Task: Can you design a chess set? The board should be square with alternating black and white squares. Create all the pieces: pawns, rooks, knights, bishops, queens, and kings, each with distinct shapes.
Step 1081:
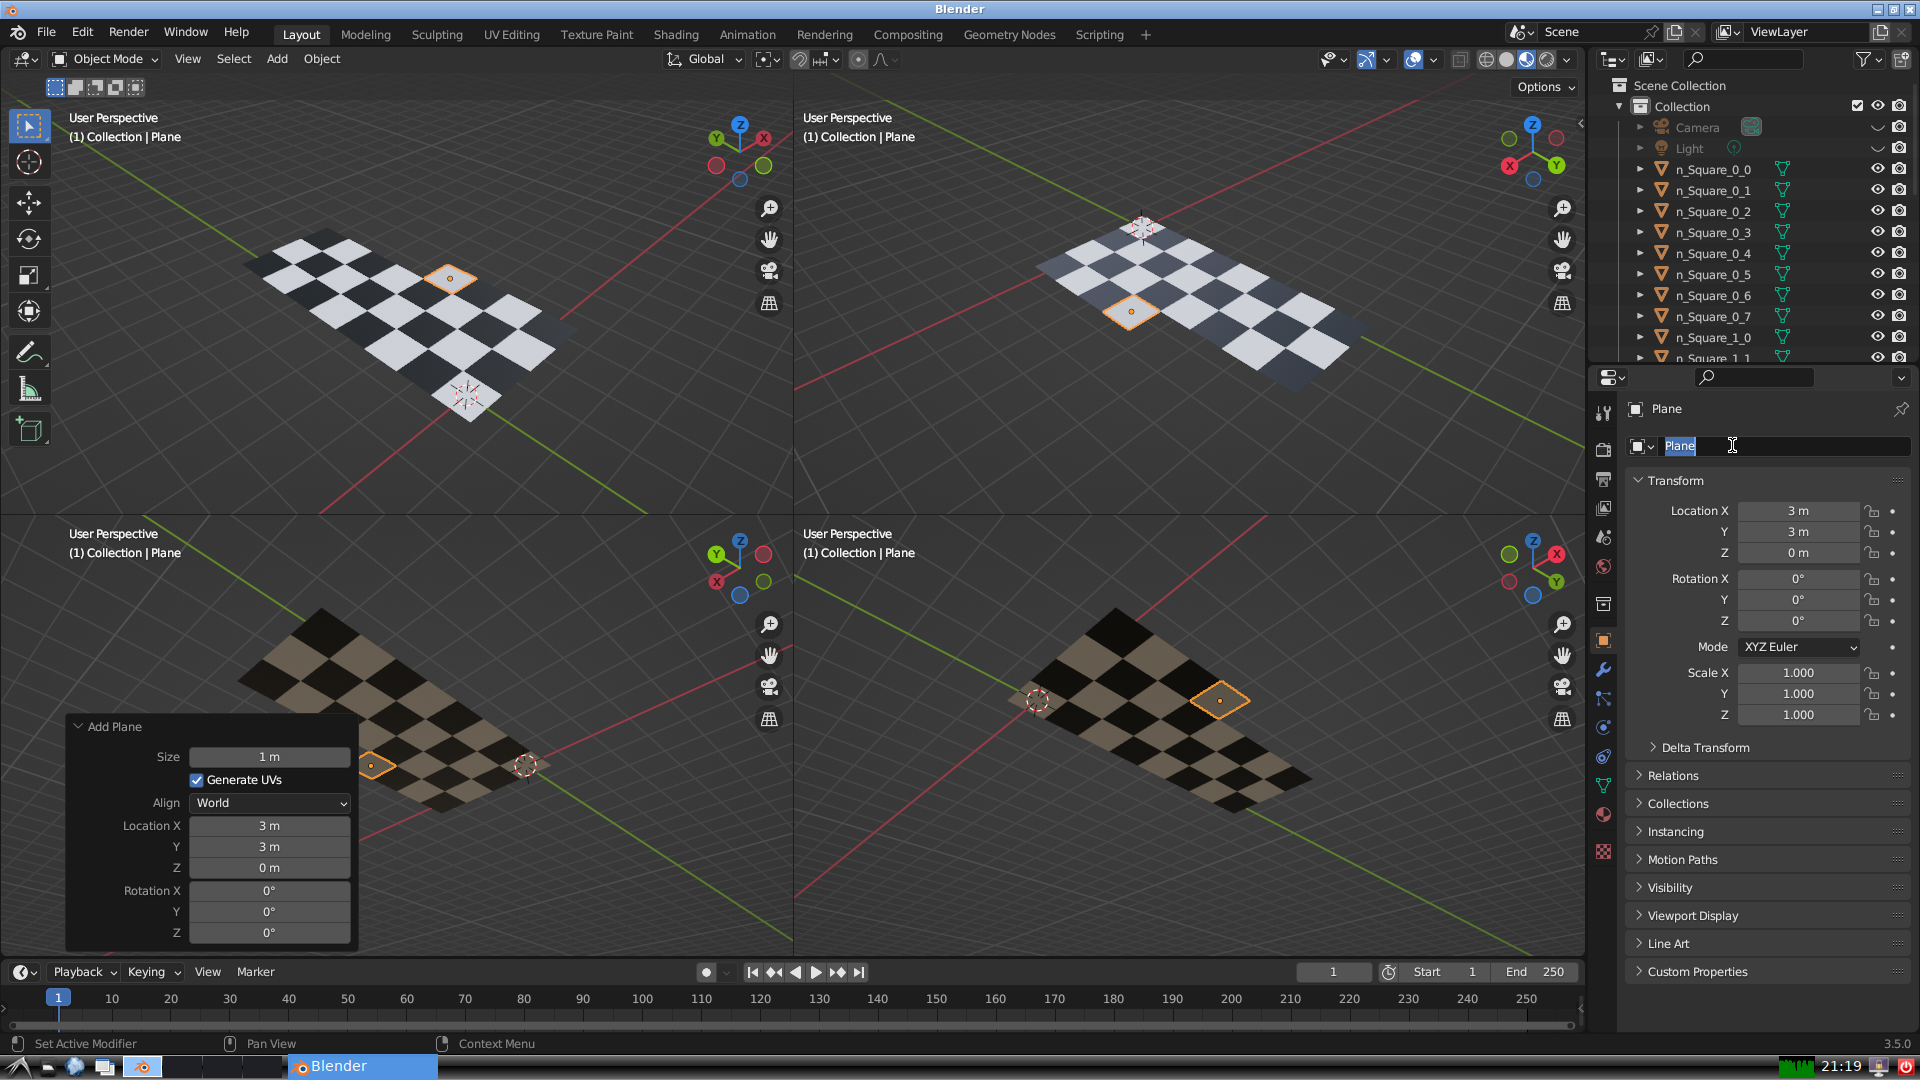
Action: input_text: n_Square_3_3